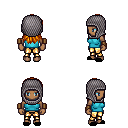
a pixel art fantasy rpg character, female body template, human, dark skin, teal sleeveless shirt, gold greaves, dark blonde unkempt hairstyle, chain hood, leather bracers, black slippers, four views (front, back, left, right), 2x2 character sprite sheet, small pixel art, hard edges, no anti-aliasing